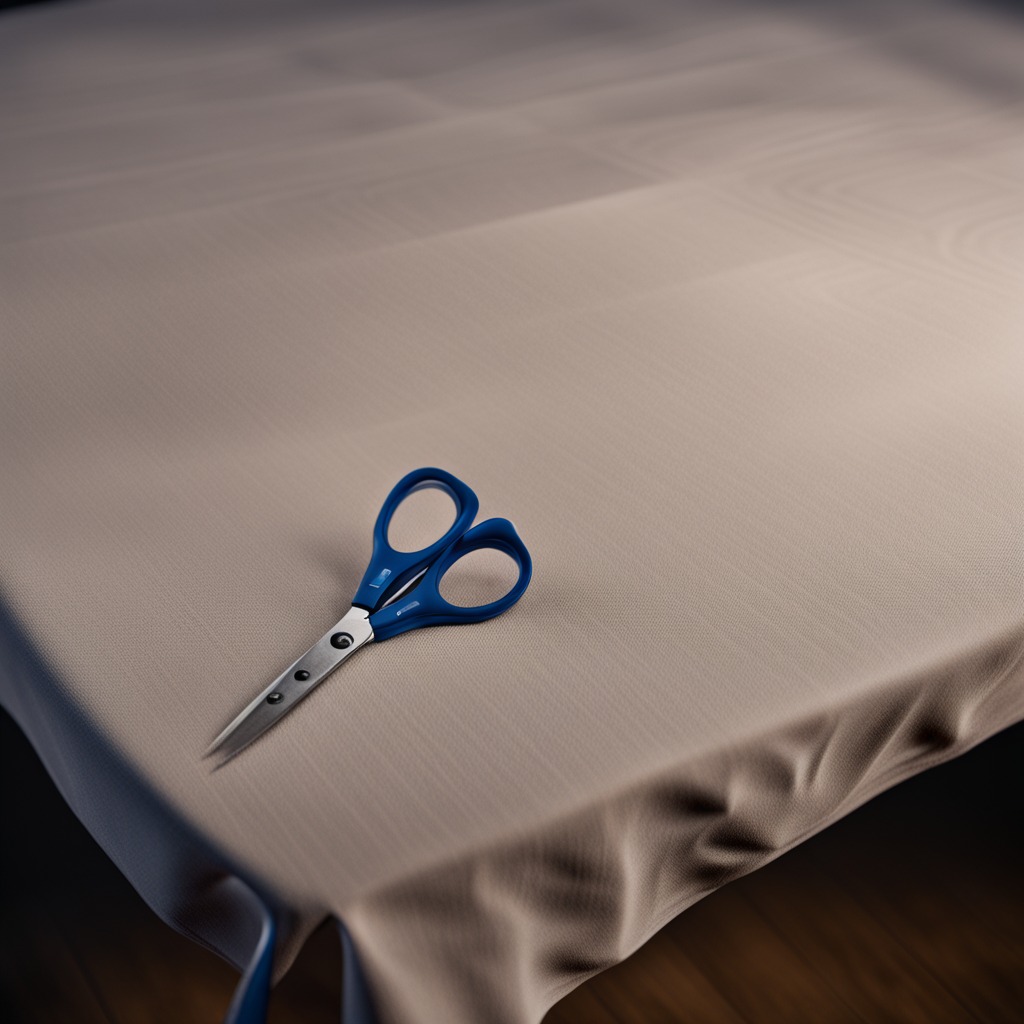
A scissor lying on a wooden table inside a workshop at night